Question: I have written an SQL Server procedure that I would like to have print the department name and students name (in a numbered list) that belong to the department.
The formatting should look like the attached sample snippet and there are two columns involved (students and departments)
The below code is what I have so far - information is mostly correct but the formatting is off and the print statement does not run.
'''
CREATE PROCEDURE pro_depart
AS
BEGIN
PRINT '************Procedure pro_department_report************'
SELECT (dd.DNAME) AS Department, STRING_AGG(ss.sname, ', ') WITHIN GROUP (ORDER BY ss.sname DESC) AS Students
FROM STUDENT s
JOIN DEPARTMENT d ON dd.DEPTid = ss.DEPT_ID
GROUP BY dd.DNAME
ORDER BY d.DNAME ASC;
END
'''

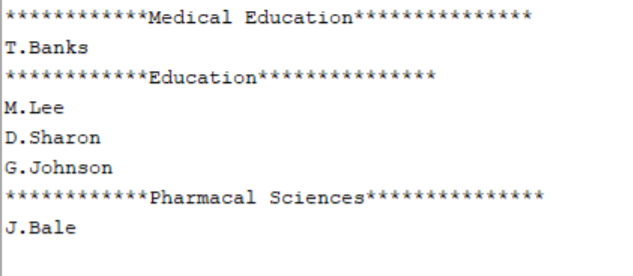
Answer: How about a grouping statement with a 'rollup' clause?
'''
create table department
(
deptId int,
name nvarchar(20)
);
insert into department (deptId, name) values
(1, 'Overachievers'),
(2, 'Some department'),
(3, 'Weird group');
create table student
(
deptId int,
name nvarchar(20)
);
insert into student (deptId, name) values
(1, 'A. Alison'),
(2, 'B. Barnes'),
(2, 'C. Caldwell'),
(3, 'D. Duncan');
'''
If some if these functions are new, then you can look them up in the documentation (<URL>' to the 'select' field list to see where some ranges and sorts are coming from.
'''
select coalesce(s.name, '***' + d.name + '***') as Report
from department d
join student s
on s.deptId = d.deptId
group by d.name, s.name with rollup
having grouping(d.name) = 0
order by d.name, grouping(s.name) desc;
'''
Yes, every line is a separate row in the SSMS result tab, but you can copy-paste the rows to your favorite text editor and get line breaks after each row (as intended).
'''
Report
---------------------
***Overachievers***
A. Alison
***Some department***
B. Barnes
C. Caldwell
***Weird group***
D. Duncan
'''
<URL> to see it in action.